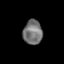
Tissue: skin
Cell type: Epithelial cells
Senescence score: 0.2345
Nuclear area (px): 458
Mean DAPI intensity: 115.758